Question: I am building custom image.I going through android source, i want to get rid off bottom softkey button bar in android, Can some one please direct me to source file to change ?

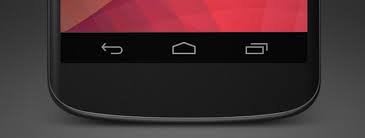
Answer: To enable / disable them, as far as I know you simply have to edit the build.prop:
'''
qemu.hw.mainkeys=0 (show on screen buttons)
'''
or
'''
qemu.hw.mainkeys=1 (disable on screen buttons)
'''
If the line does not exist in your build.prop, add it at the bottom.